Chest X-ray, PA view. Patient: 57 years old, sex M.
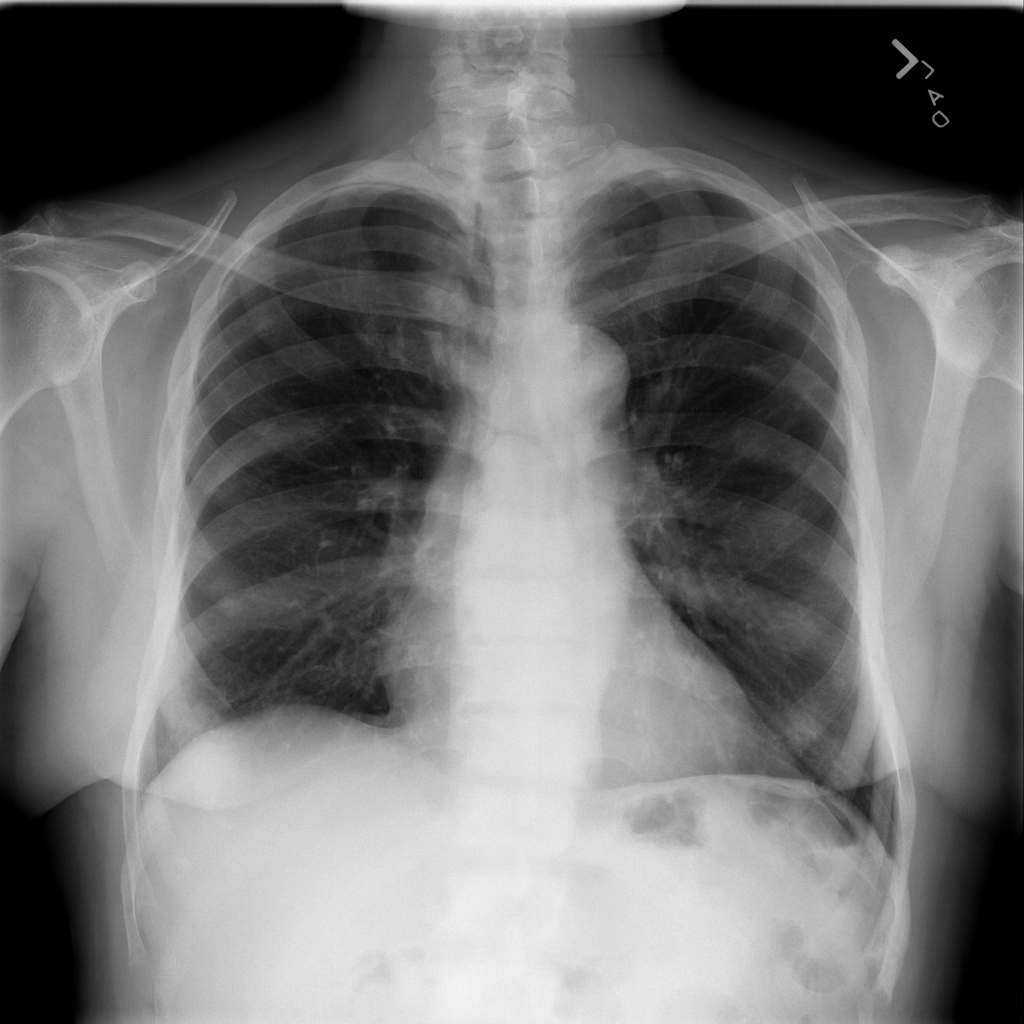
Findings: Effusion, Fibrosis